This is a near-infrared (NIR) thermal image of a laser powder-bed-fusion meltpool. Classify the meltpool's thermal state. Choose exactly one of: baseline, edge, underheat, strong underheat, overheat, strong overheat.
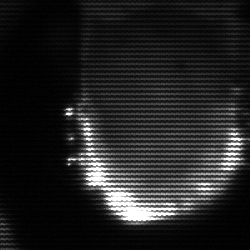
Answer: baseline